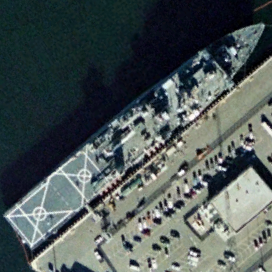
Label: combat